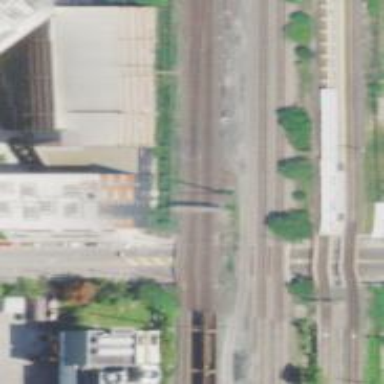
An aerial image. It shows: Railway line on embankment.